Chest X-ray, PA view. Patient: 33 years old, sex M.
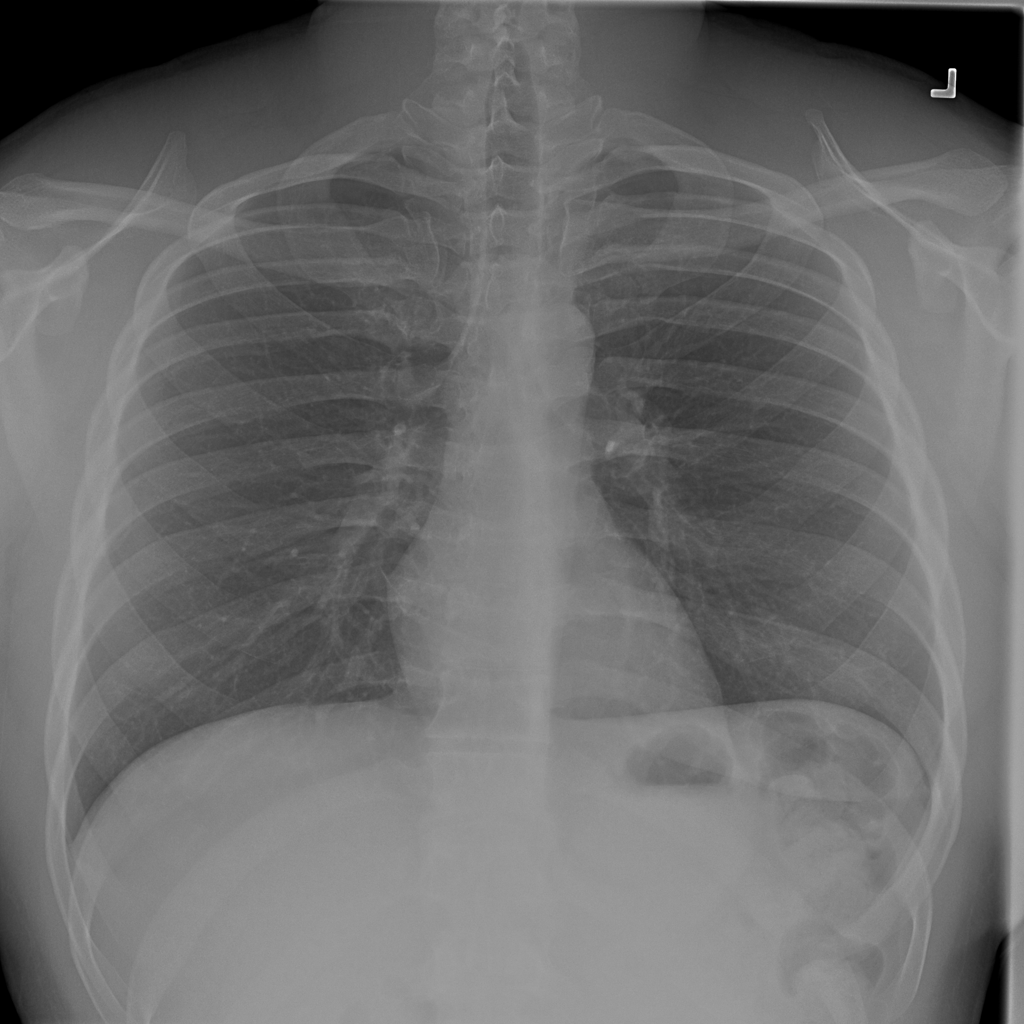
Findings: No Finding